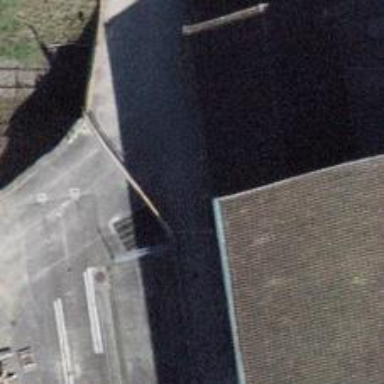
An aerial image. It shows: Bollard barrier.